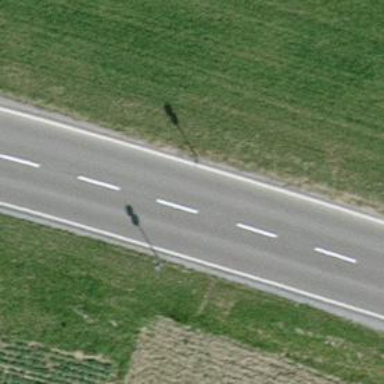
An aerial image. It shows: Asphalt road classified as tertiary.